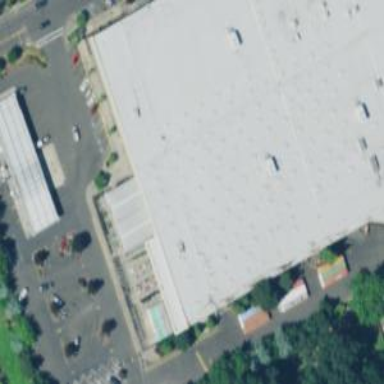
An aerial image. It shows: Retail building housing supermarket.